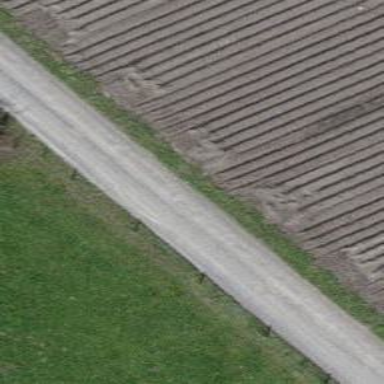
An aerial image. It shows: Agricultural track with grade3 tracktype suitable for agricultural vehicles.